Field crop: tomato
Growth stage: 2
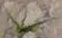
Species: cyperus